Aerial crown-view tile of a tropical tree (Barro Colorado Island, Panama), acquired 20250915:
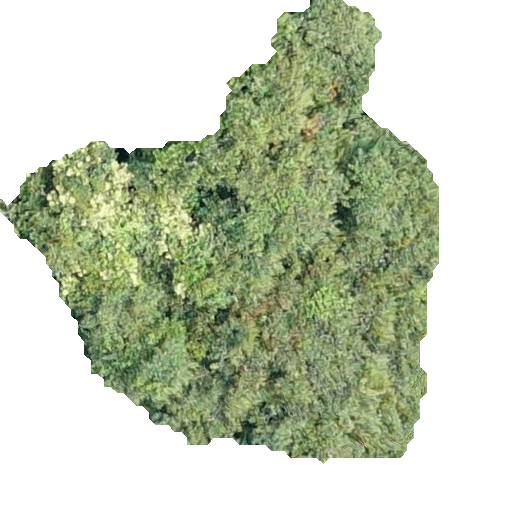
Species: Chrysophyllum cainito
GBIF accepted scientific name: Chrysophyllum cainito
Crown area: 178.932 m²